Question: I want to have a circular progress bar so I've searched a long time and found many plugins, but I don't like any of it. So I've build my own one, with pure CSS:
<URL>
It's great, but there are two things I'm having trouble with:
1.) I am using Firefox V28.Final and at 25% it looks like the following:

The little border should not appear. How can I fix this?
2.) I want to have a jquery script that animates the progress (the gradient). So the problem is, that the linear-gradient has no uniform structure. How can I build a script that animates the linear-gradient from 0 to x% like I have build the example with CSS?
'''
var start = 0;
var end = 75;
// Animate linear-gradient from 0 to 75%
$('#progressbar').animate({
});
'''
Thank you!
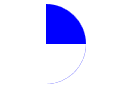
Answer: You can use the below as a starting point- enter a % value in the input to see the circle animate.
## Demo Fiddle
HTML
'''
<svg viewbox="0 0 80 80" height="100" width="100">
<circle cx="40" cy="40" r="38" stroke="blue" fill="none" stroke-width="3" stroke-dasharray="239" stroke-dashoffset="239" />
</svg>
<br />
<input placeholder='Enter number 1-100..' type='number' />
'''
CSS
'''
svg {
width: 80px;
}
circle {
transition: all 1s ease;
border:1px solid black;
}
'''
jQuery
'''
$('input').on('keyup', function () {
var perc = 239 - (239 * ($(this).val() / 100));
perc=(perc > 239) ? perc = 239 : ((perc < 0) ? perc=0: perc);
$('circle').css('stroke-dashoffset', perc);
});
'''